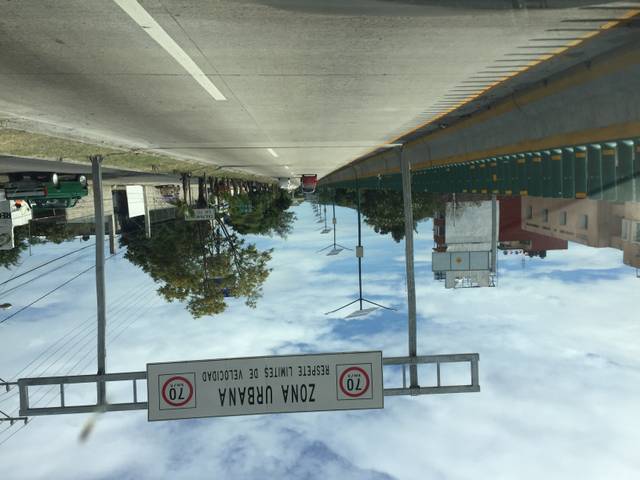
Region: Mexico
Coordinates: 17.52, -99.484